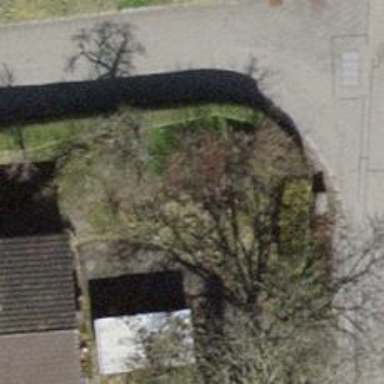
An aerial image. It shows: Urban tree adds touch of nature to the surroundings.